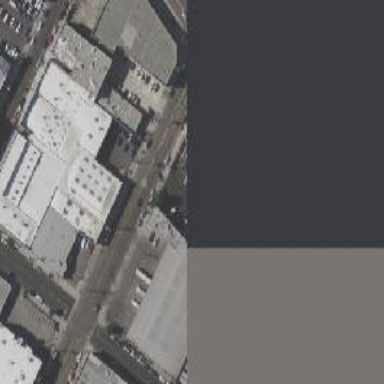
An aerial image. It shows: Warehouse.